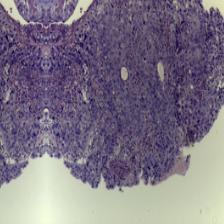
Diagnosis: OSCC